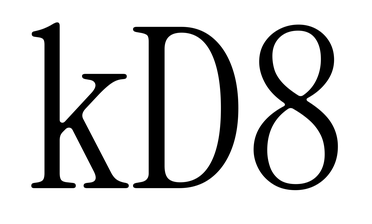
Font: InstrumentSerif-Regular